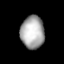
Tissue: lung
Cell type: Fibroblasts
Senescence score: 0.6152
Nuclear area (px): 761
Mean DAPI intensity: 168.71